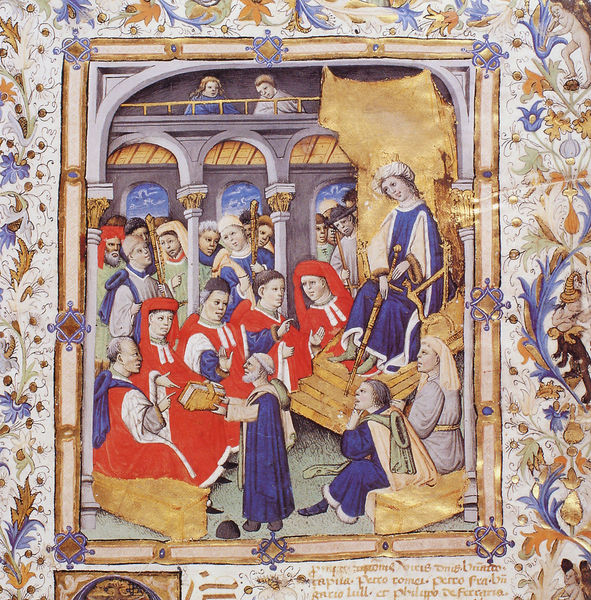
Titel: In Usatica Barcinione commentaria
Institution: Barcelona, Arxiu Històric de la Ciutat de Barcelona
Schlagwörter: blau, himmel, weiß, wolken, menschen, blumen, säulen, blüten, rot, tier, versammlung, bibel, rahmen, kirche, gold, ranken, schrift, bogen, arch, blue, columns, crowd, crown, king, könig, men, people, priest, red, steps, sword, thron, throne, white, window, black, golden, sitting, woman, ornamente, flowers, stufen, buch, umrahmung, schwert, text, arkaden, buchseite, mittelalter, klerus, building, mönch, geistliche, mönche, übergabe, heilige, decoration, turban, color, hats, illustration, bright, leaves, tonsur, medieval, carriage, monkey, book, buchmalerei, alexander, pillar, stick, page, scepter, staff, priests, latin, balustrade, middle ages, manuscript, queen, beards, ruler, trading, pillars, giotto, illuminated, corwd, blgen, advisor, kaligraphy, bishop, bibele, ikh, poju, opjup, uhjioujpo, ujpoup, uou, ujopu, upou, upu, uiiii, 0000ßi, iop+, i0ß, 0ißiu9u09, illunination, 색감이 좋다, 나이가 많은 사람으로 보이는데 키가 작다, 수염이 있는 사람이 책을 건낸다, 빨간옷을 입은 사람이 책을 거절한다, 저기 위에 앉은 남색옷을 입은 사람이 제일 지위가 높아보인다, 다른 사람들이 구경한다